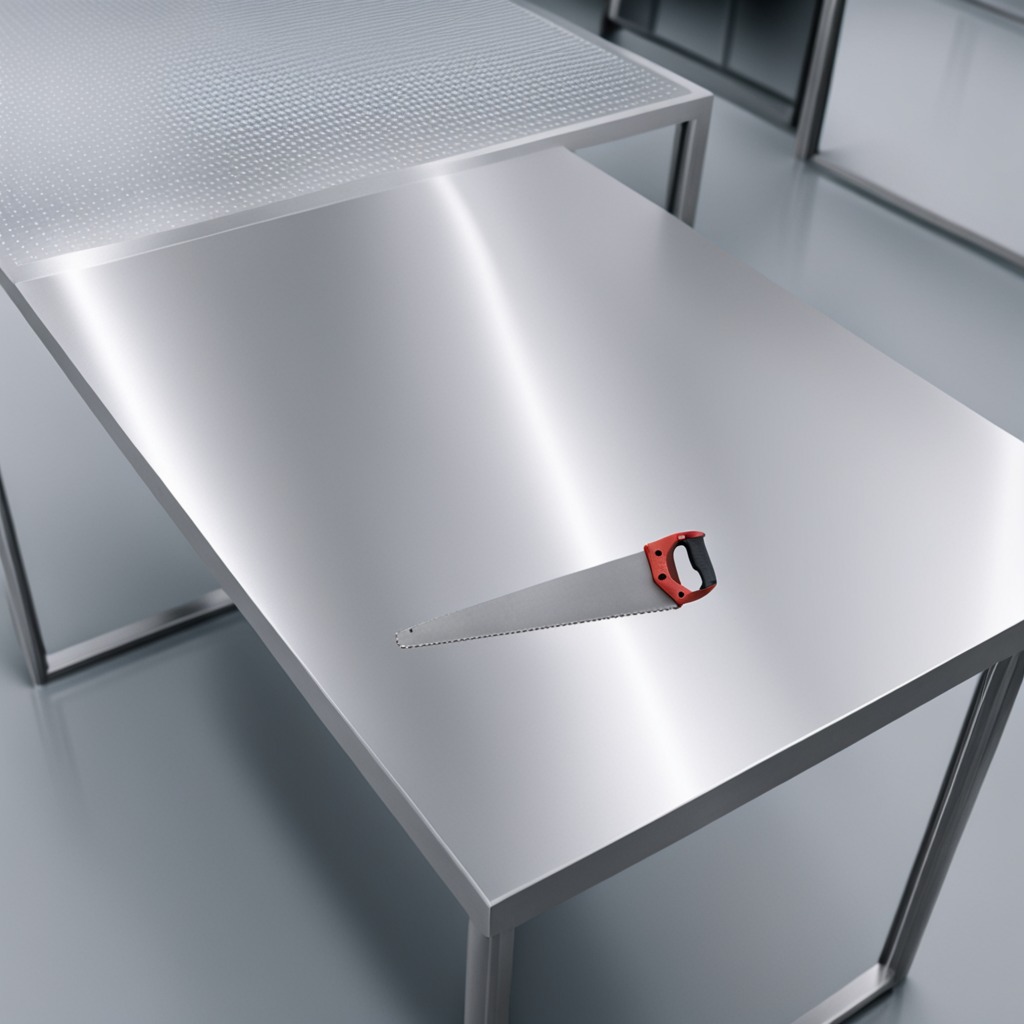
A metal saw is lying on the stainless steel table in a high-end prototyping lab.